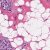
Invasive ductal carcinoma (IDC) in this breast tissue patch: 1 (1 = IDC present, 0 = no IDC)